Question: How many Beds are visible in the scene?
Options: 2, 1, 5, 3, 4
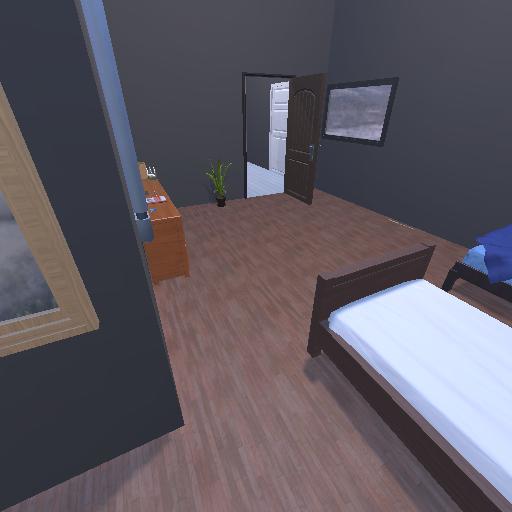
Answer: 2